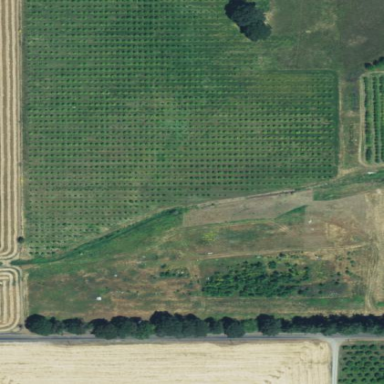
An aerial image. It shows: Orchard.